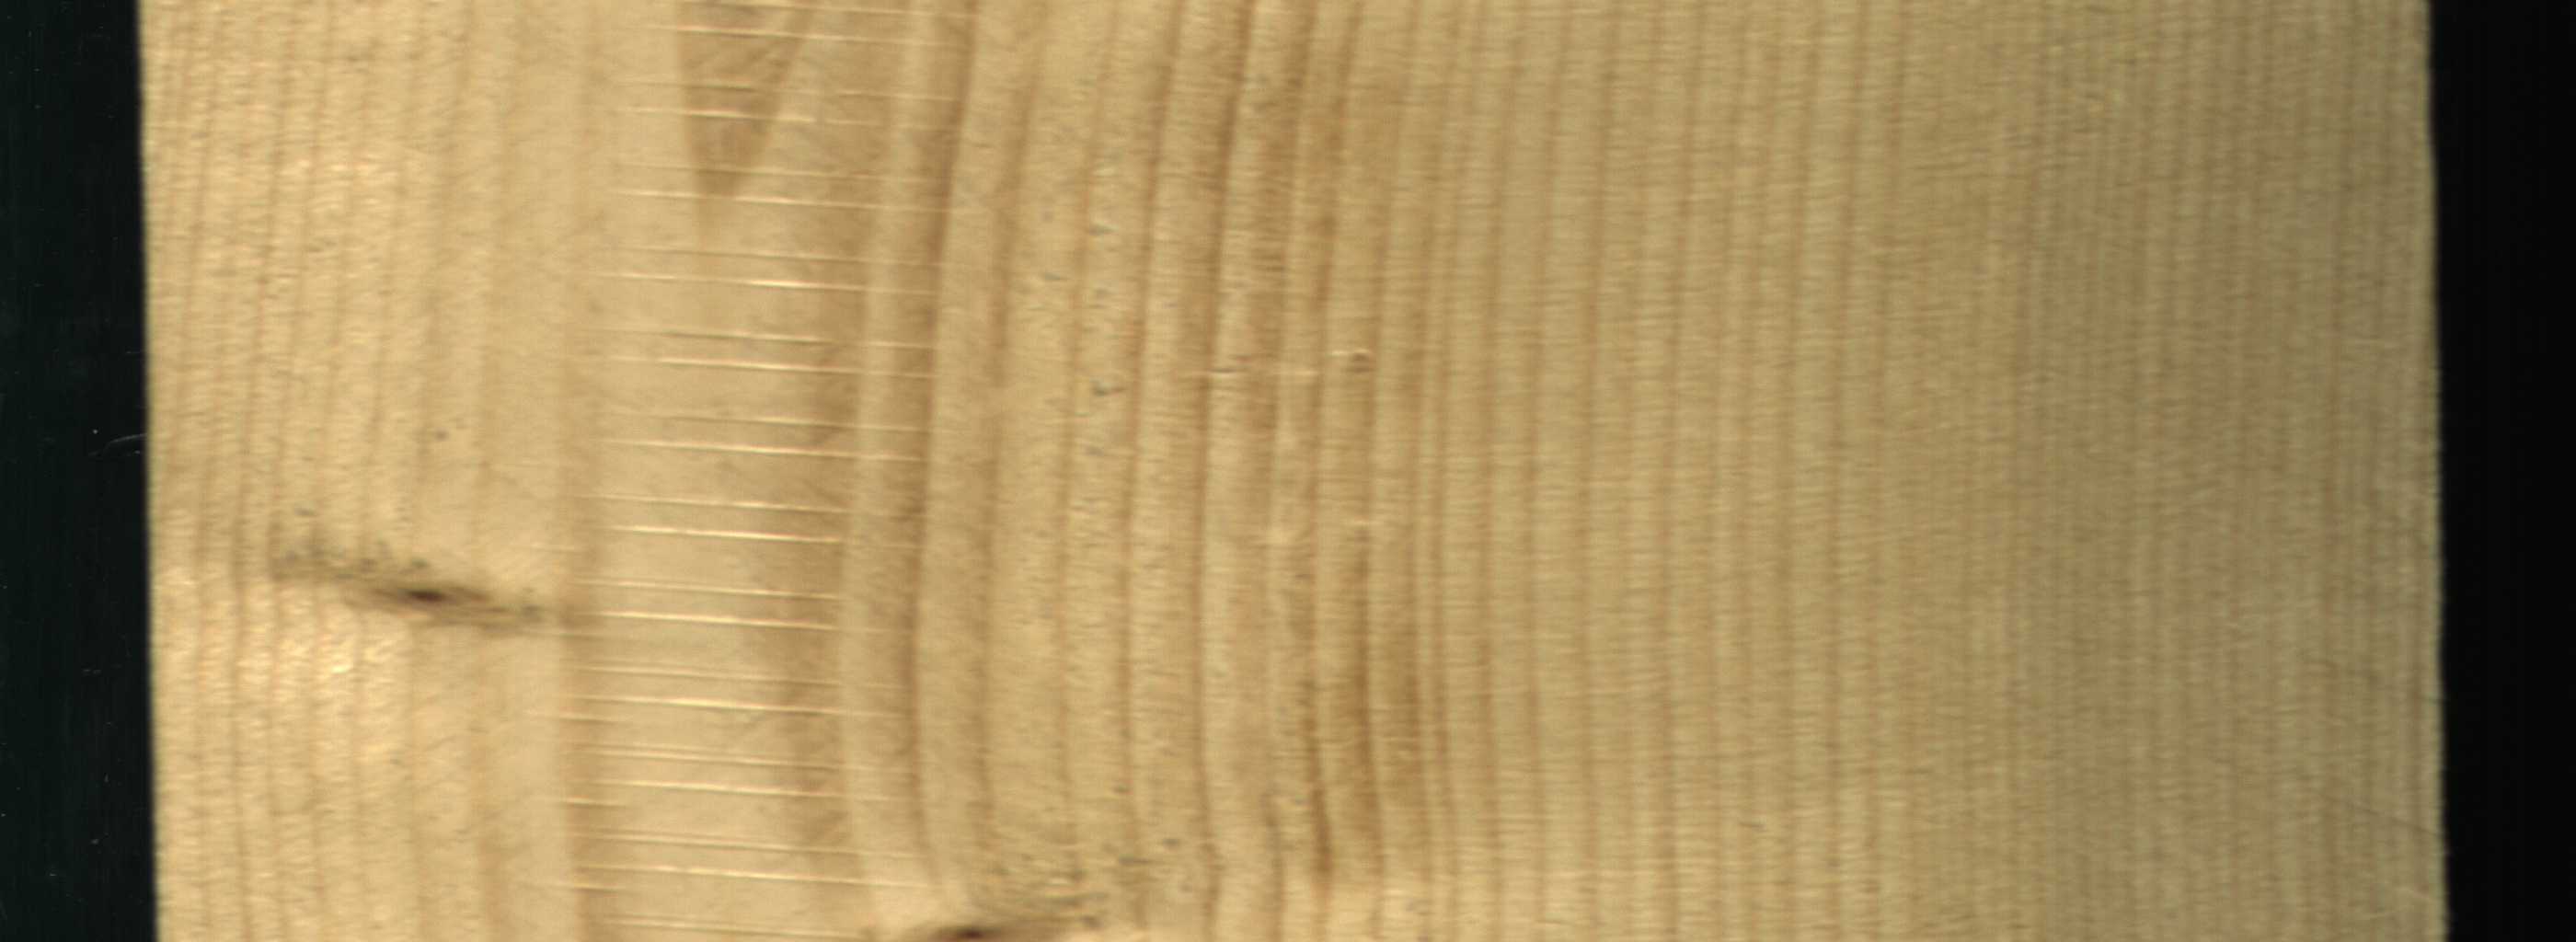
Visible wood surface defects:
Live_Knot
Live_Knot